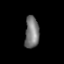
Tissue: prostate
Cell type: T cells
Senescence score: 0.6837
Nuclear area (px): 438
Mean DAPI intensity: 120.418